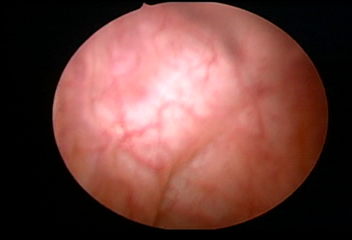
Modality: WLC
Class: Normal mucosa
Bladder cancer association: No